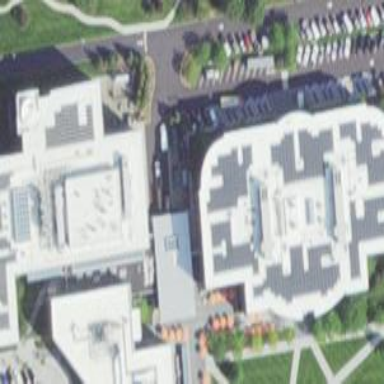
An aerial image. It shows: Office building.